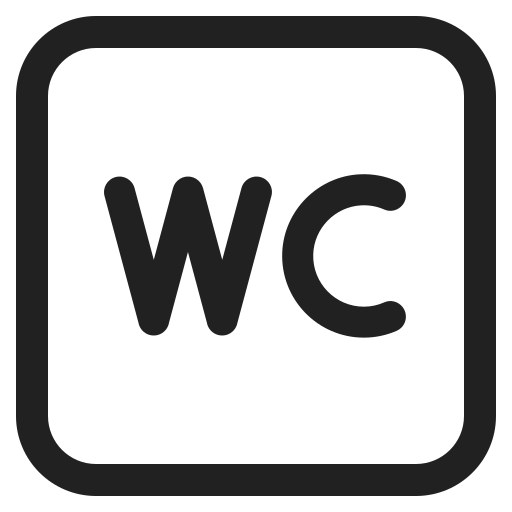
water closet high contrast